Question:
'''
.htabs { /* horizontal tabs */
display: table;
}
.htabs li { /* horizontal tab */
position: relative;
float: left;
background: url(data:image/png;base64,iVBORw0KGgoAAAANSUhEUgAAAAYAAAAGCAYAAADgzO9IAAAAMklEQVQIW2M8e3r/fw4OdgZk8OPHTwbGq5eP/QcxYJIwNlgCpBokAAIwBfglsBqFy3IAqdosZ0m+BQ8AAAAASUVORK5CYII=);
border-left: 1px solid #e1dfd2;
border-top: 1px solid #e1dfd2;
border-right: 1px solid #e1dfd2;
margin-right: 1px;
display: table-row;
}
.htabs li a { /* horizontal tab link */
position: relative;
font-family: 'Open Sans', sans-serif;
font-size: 10px;
font-weight: normal;
color: #444444 !important;
text-shadow: -1px -1px rgba(229,227,215,1), 1px 1px rgba(229,227,215,1);
z-index: 1;
padding: 0 7px;
line-height: 30px;
}
'''
I'm trying to make a fully responsive website and now i need some help. Look at the picture, when i resize the browser window to a smaller size - "tabs" are moving to the second line what looks bad. How can i force them to stay on one line ?
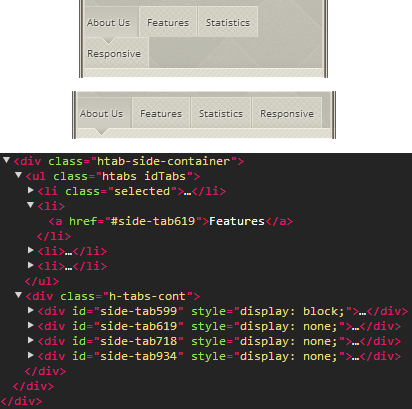
Answer: I would say that the thing that you are doing is not the responsive website!
The first step to creating the responsive layouts is to plan out what resolutions you want to cater for. Common resolutions include the '320px' portrait width of smartphones, '768px' portrait width of tablets, '1024px' landscape width of tablets.
In order to create a responsive website, you should use 'Media queries'. For example,
'''
@media screen and (max-width: 960px) {
#content {
margin: 0 20px 0 0;
}
}
'''
In you case, you must decide what are the size of screen that you want to display in different designs.
'''
@media screen and (max-width: 960px) {
@media screen and (max-width: 758px) {
}
@media screen and (max-width: 524px) {
}
'''
You can learn how to <URL>
: I just added the 'width: 20%;' into the '.htabs li' It makes each 'li' tag can be shirked. Moreover, you should change font-size to be smaller and larger depending on the browser size. So, just put the following instruction in each media query and try to modify the font-size to suit the browser size.
'''
.htabs li { /* horizontal tab */
width: 20%;
....
}
.htabs li a {
font-size: 10px;
}
'''